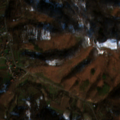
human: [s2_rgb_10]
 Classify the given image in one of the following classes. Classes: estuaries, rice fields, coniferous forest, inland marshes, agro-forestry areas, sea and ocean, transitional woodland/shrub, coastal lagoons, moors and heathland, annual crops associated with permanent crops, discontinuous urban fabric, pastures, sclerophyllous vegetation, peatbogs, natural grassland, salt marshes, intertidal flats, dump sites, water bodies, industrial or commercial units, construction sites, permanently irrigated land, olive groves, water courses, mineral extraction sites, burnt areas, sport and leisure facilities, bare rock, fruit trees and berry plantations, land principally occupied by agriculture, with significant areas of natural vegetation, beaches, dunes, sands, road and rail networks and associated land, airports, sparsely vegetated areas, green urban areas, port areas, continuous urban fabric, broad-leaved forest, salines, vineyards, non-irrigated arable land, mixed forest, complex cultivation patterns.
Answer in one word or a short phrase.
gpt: land principally occupied by agriculture, with significant areas of natural vegetation, broad-leaved forest, transitional woodland/shrub